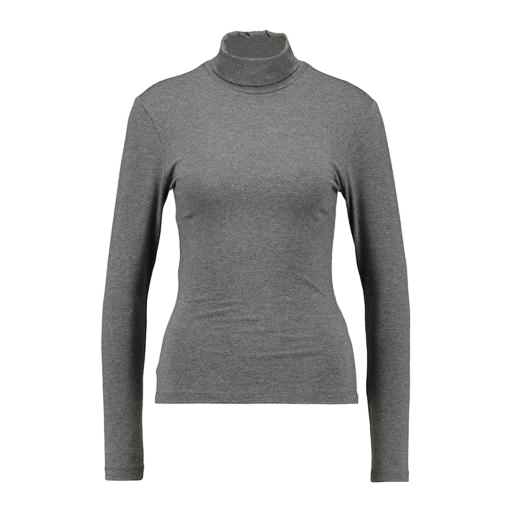
long sleeved gray turtleneck, gray long-sleeve turtleneck tee, long-sleeve t-shirt only macy, white background